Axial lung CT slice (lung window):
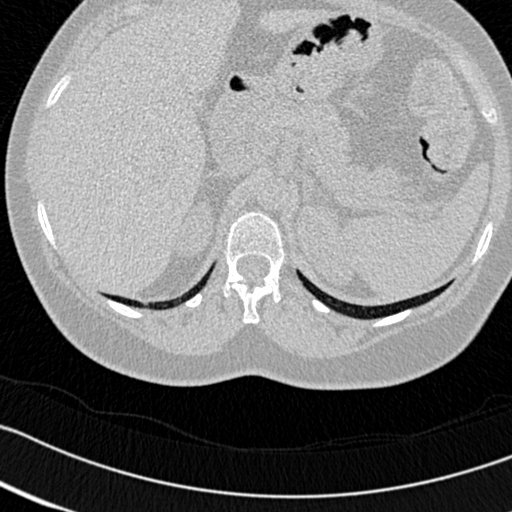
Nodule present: no